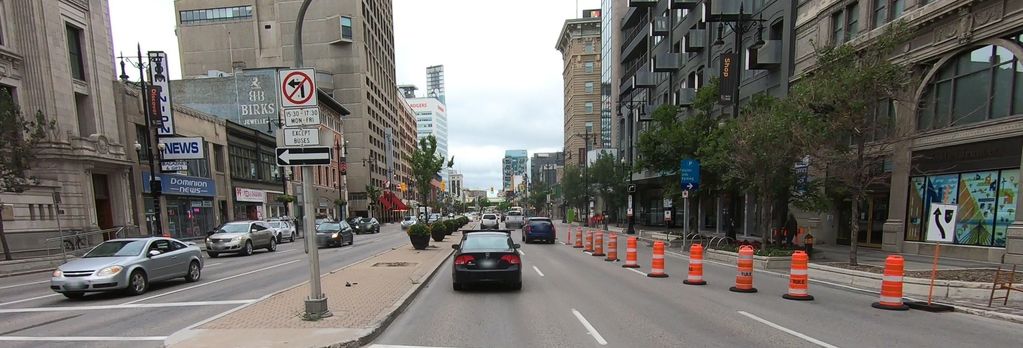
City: winnipeg